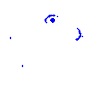
Particle: kaon